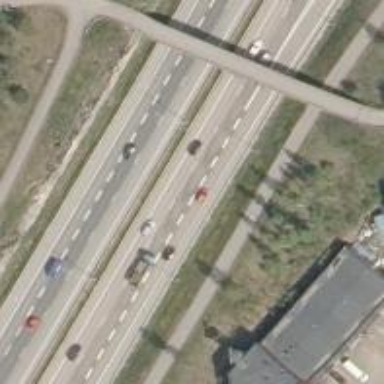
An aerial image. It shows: Motorway junction.